Question: I'm trying to use jScrollPane with the plugin Cycle2 but it isn't working as expected.
The following images are the cycle-caption element from the Cycle2 plugin with my dynamic content from each slide (data-cycle-title).
So, I'm trying to add a scrollbar using jScrollPane. OnLoad, it works as expected, but as soon as it cycle, the scrollpane gets lots and when gets back to the first slide, it shows as on the second image:

So, the code I'm using is the following:
'''
$(window).bind('load',function(){
$('#text').jScrollPane(
{
verticalDragMaxHeight:20,
verticalDragMinHeight:20,
animateScroll:true
}
);
var api = $('#text').data('jsp');
$('#slideshow').on('cycle-after',function(e, opts){
api.reinitialise();
});
});
'''
The structure of the slideshow I think that it's not relevant, since it is the basic structure with a caption template, etc.
Please, I really need this to work! :)
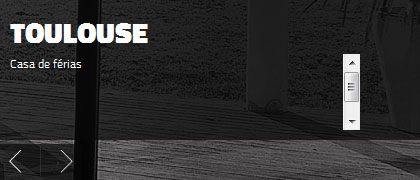
Answer: I managed to get it to work with a little dirty workaround. Posting here so that if someone encounters the same problem can get it working!
'''
$('#slideshow').on('cycle-after',function(e, opts)
{
setTimeout(enable_scroll,5);
}
);
function enable_scroll(){ $('#text').jScrollPane(settings); }
'''
The 'setTimeout' is the key!
Hope it helps :)